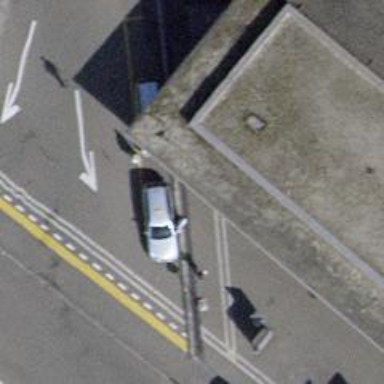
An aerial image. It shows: Taxi stand.